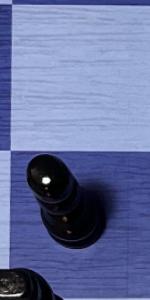
Label: Pawn_Black